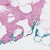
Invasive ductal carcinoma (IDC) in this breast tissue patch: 0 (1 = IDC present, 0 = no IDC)